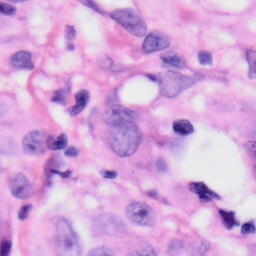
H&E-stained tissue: Skin